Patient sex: F
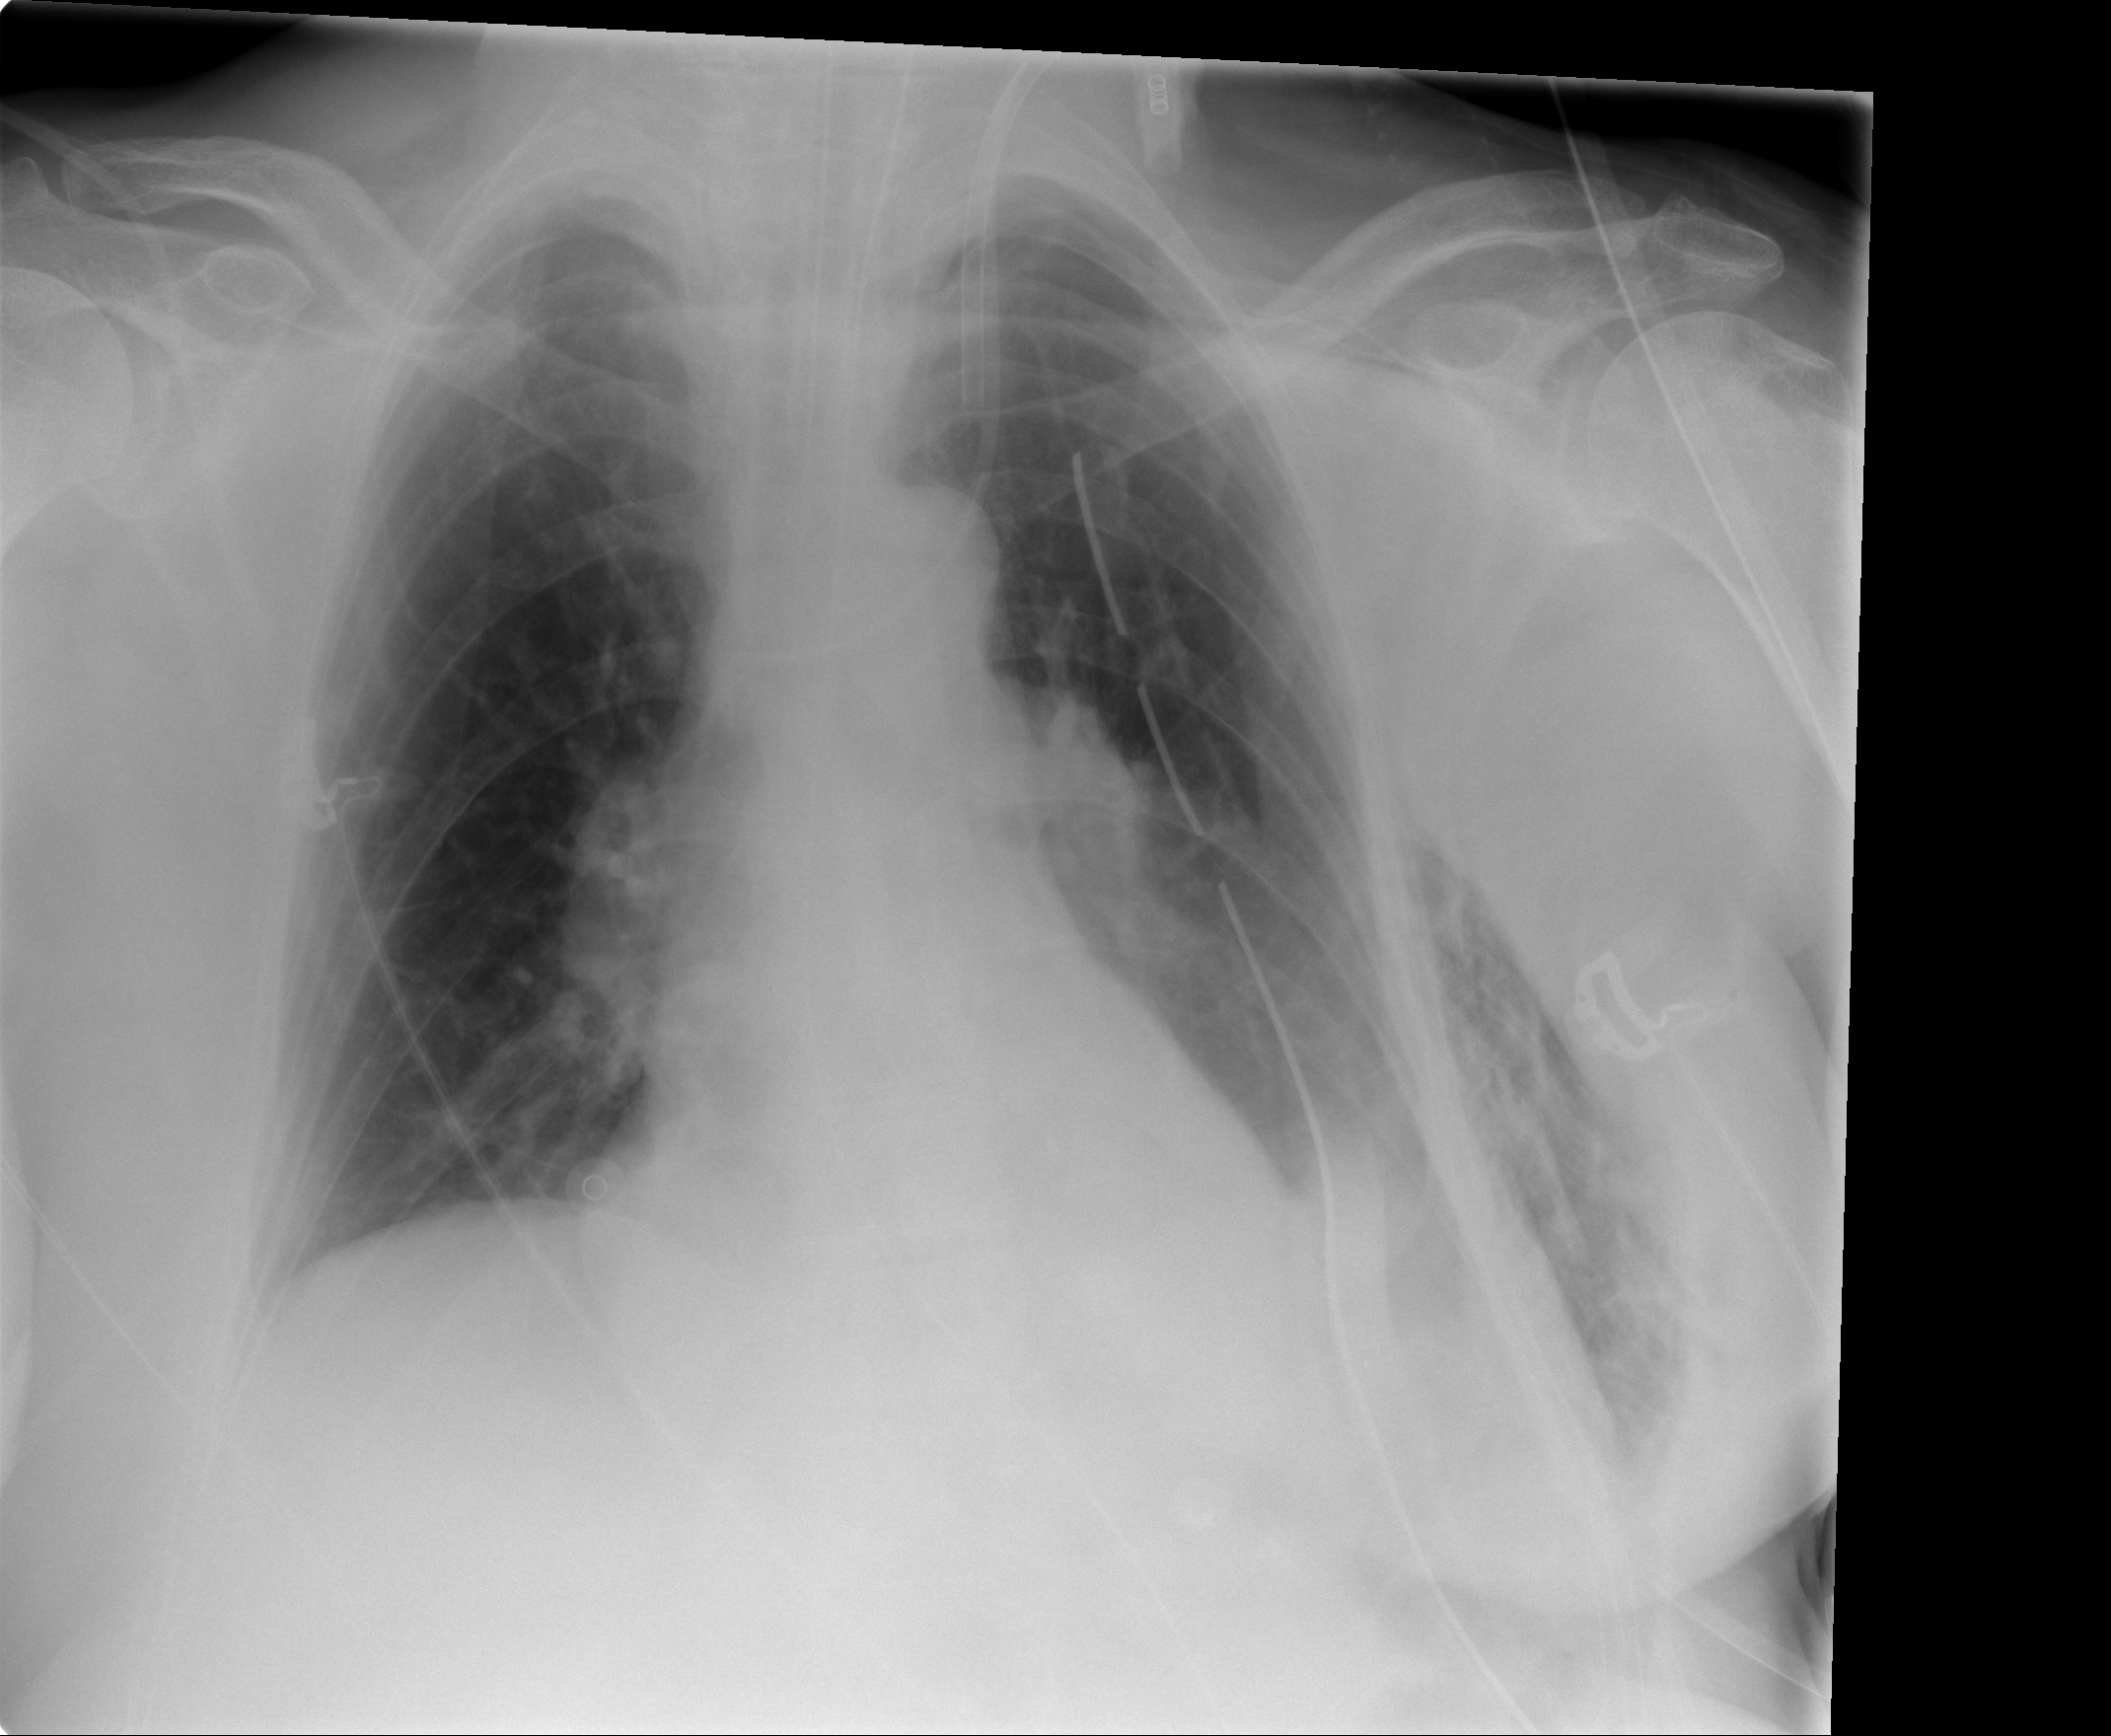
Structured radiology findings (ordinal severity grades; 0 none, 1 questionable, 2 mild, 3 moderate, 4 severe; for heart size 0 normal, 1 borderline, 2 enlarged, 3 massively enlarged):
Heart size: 0
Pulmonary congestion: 1
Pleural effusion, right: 0
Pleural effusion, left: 2
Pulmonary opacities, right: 0
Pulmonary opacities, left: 0
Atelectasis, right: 0
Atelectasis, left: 3